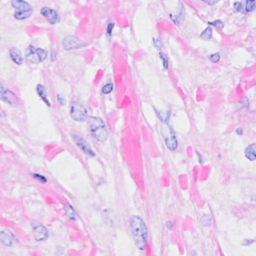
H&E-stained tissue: Breast